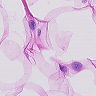
Metastatic tissue present: no